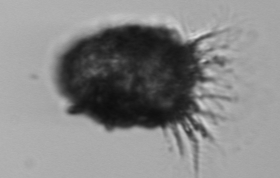
Label: Stenosemella_pacifica